Question: I am working on an online content editor. Everything was working fine and suddenly, large fonts started being cropped at the top of the div. What used to happen was that the actual insert point in the div moved downwards slightly as the font got bigger. Now, it remains fixed as the font gets bigger. Here is the css for the contentDiv.
'''
.textObject {
position:absolute;
white-space:normal;
overflow:hidden;
}
.textMove {
border:1px transparent dashed;
}
.textMove:hover {
cursor:move;
border:1px #999999 dashed;
}
'''
The hover class is what is producing the dotted line in this image:

Clearly, something else in my css somewhere has gone wrong. Can someone help me determine what might cause this? I can trace through with the edit tools, but I have no idea what to look for. I need to know what can cause large fonts to be cropped like this.
BTW, I know that overflow:visible will show the text, but I want it contained inside the box.
Thanks so much for your always-diligent help.
EDIT: Actual CSS form this portion of the code (rendered)
'''
<div id="slideHolder59" style="position: absolute; left: 0px; top: 0px; overflow: hidden;">
<div id="stageLayer59" class="stageLayer" style="position: relative; top: 0px; left: 0px; width: 960px; height: 640px;"></div>
<div id="slayer11" class="setObject setMove ui-draggable ui-resizable ui-resizable-autohide" style="top: 489px; left: 696px; width: 200px; height: 84px; cursor: move;"></div>
<div id="tlayer65" class="textObject textMove ui-draggable ui-resizable ui-resizable-autohide" style="left: 101px; top: 79px; width: 532px; height: 111px; color: rgb(255, 255, 255); font-family: Lato; font-size: 97px; font-weight: normal; text-decoration: none; font-style: normal; text-align: left; opacity: 1; cursor: move;"></div>
</div>
'''
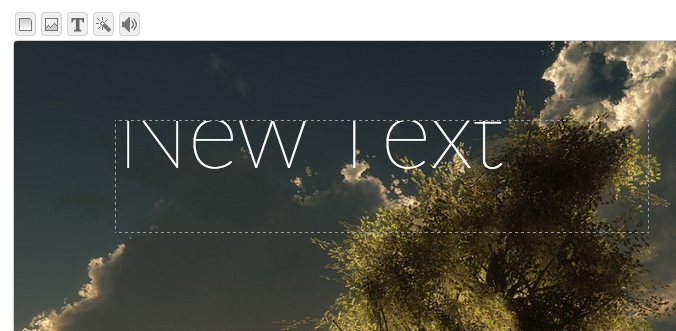
Answer: think its the absolute positioning you have set. Try some top padding